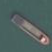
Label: Sand_carrier